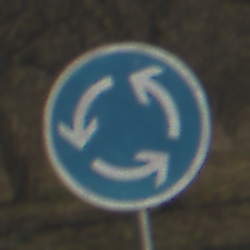
Verkehrszeichen: Kreisverkehr
Umgebung: Outdoor, Nature
Tageszeit: MorningAfternoon
Wetter: Clear
Licht: Natural
Jahreszeit: NotSpecified
Kontrast: HighContrast